Interaction volume radius: 10 \u00c5
Interaction volume height: 10 \u00c5
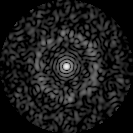
Disorder parameter: 0.8444